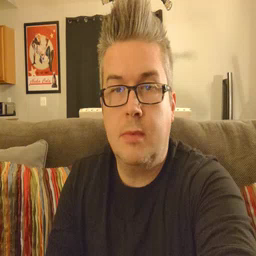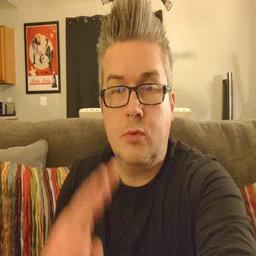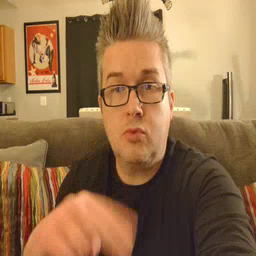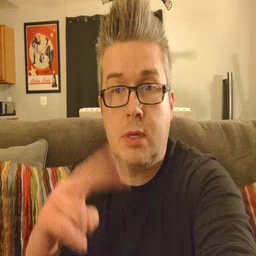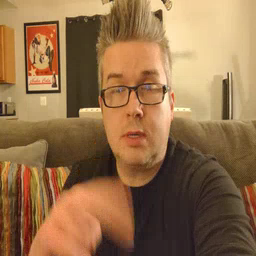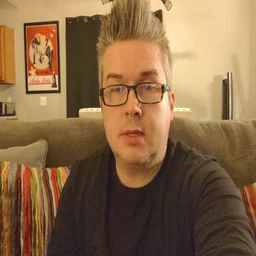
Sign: read